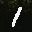
Label: 1